Question: I am using Bootstrap on a webpage and am having problems with the rows scaling down to mobile.
The intended effect is for rows separated into 4 equal parts per row scale down to 2 equal divisions per row on Mobile Devices. This works well except for when the device goes below a certain width (approximately 335 px). Below that threshold, the rows get all messed up in some areas where the divisions are not horizontally aligned any longer.
Here is <URL> so you can see what I mean.
-
What exactly is causing this? And how do you think it can be fixed?
-
The markup and CSS seem to complicated/long to actually put into the question, but let me know if you want me to and I will do so.
Here is an image of the problem:

Thanks guys!
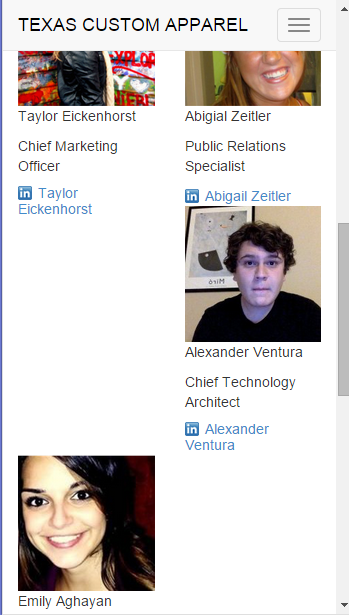
Answer: This looks like a float clearing issue. Try adding Bootstraps "clearfix" class to your divs. You can get more information about this issue here <URL>.